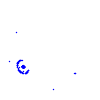
Particle: proton